Field crop: tomato
Growth stage: 1
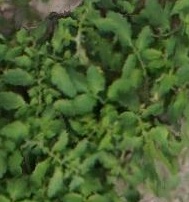
Species: tomato